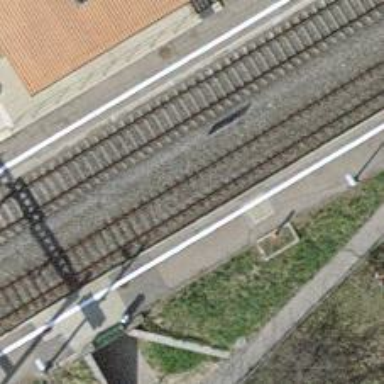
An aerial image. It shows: Stop position for public transport at railway stop.